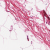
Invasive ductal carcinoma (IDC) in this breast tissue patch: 0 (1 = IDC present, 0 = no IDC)